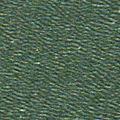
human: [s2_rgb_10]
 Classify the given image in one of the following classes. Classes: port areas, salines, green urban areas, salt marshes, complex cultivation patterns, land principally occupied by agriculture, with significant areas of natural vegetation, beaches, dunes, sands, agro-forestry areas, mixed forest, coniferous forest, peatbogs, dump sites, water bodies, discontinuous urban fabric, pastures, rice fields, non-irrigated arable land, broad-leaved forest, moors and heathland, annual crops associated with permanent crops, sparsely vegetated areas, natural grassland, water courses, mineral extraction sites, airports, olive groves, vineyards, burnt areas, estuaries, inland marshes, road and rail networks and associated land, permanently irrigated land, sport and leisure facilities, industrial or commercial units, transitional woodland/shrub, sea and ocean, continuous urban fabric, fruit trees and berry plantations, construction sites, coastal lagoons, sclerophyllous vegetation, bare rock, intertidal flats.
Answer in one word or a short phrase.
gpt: sea and ocean